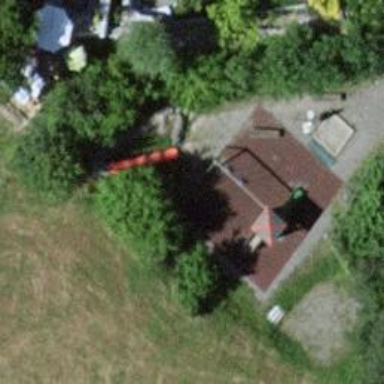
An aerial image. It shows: Playground with slide.